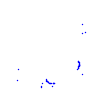
Particle: proton